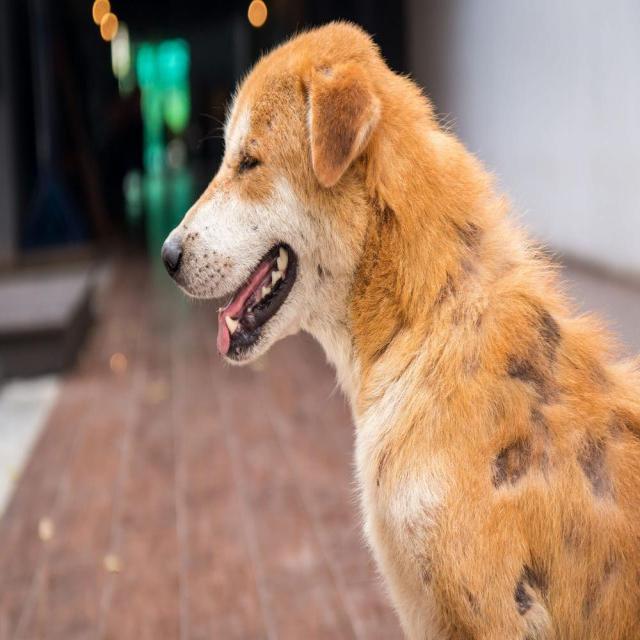
Canine dermatitis — inflammation of the skin presenting with erythema, pruritus, papules, and excoriation. May be allergic, contact, or atopic in origin.